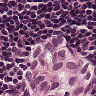
Metastatic tissue present: yes